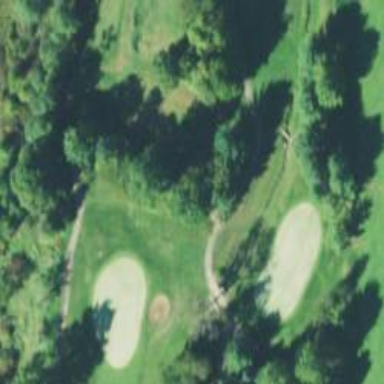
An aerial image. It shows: Pathway for golfing.